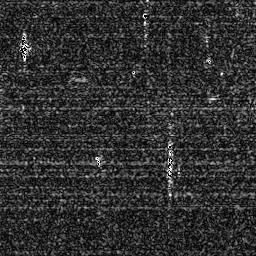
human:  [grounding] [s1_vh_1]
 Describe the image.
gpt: In the satellite image, there is  <ref>1 small ship </ref> <box>[[5, 14, 13, 20, 0]]</box> located at top left,  <ref>1 medium ship </ref> <box>[[63, 55, 68, 72, 0]]</box> located at center.